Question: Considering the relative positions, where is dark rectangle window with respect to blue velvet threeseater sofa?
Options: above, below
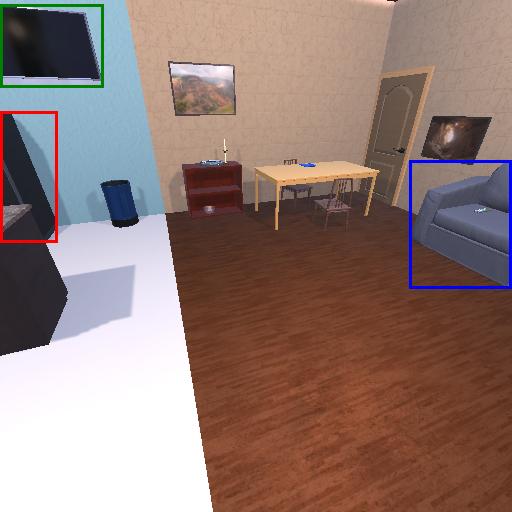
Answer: above